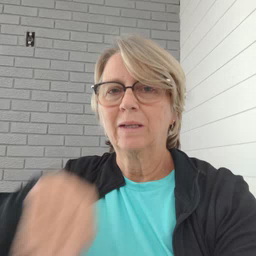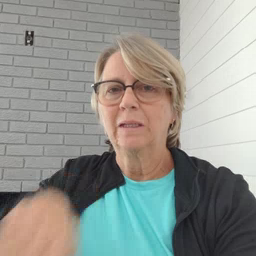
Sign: elephant